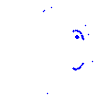
Particle: proton